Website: walmart
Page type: gifting
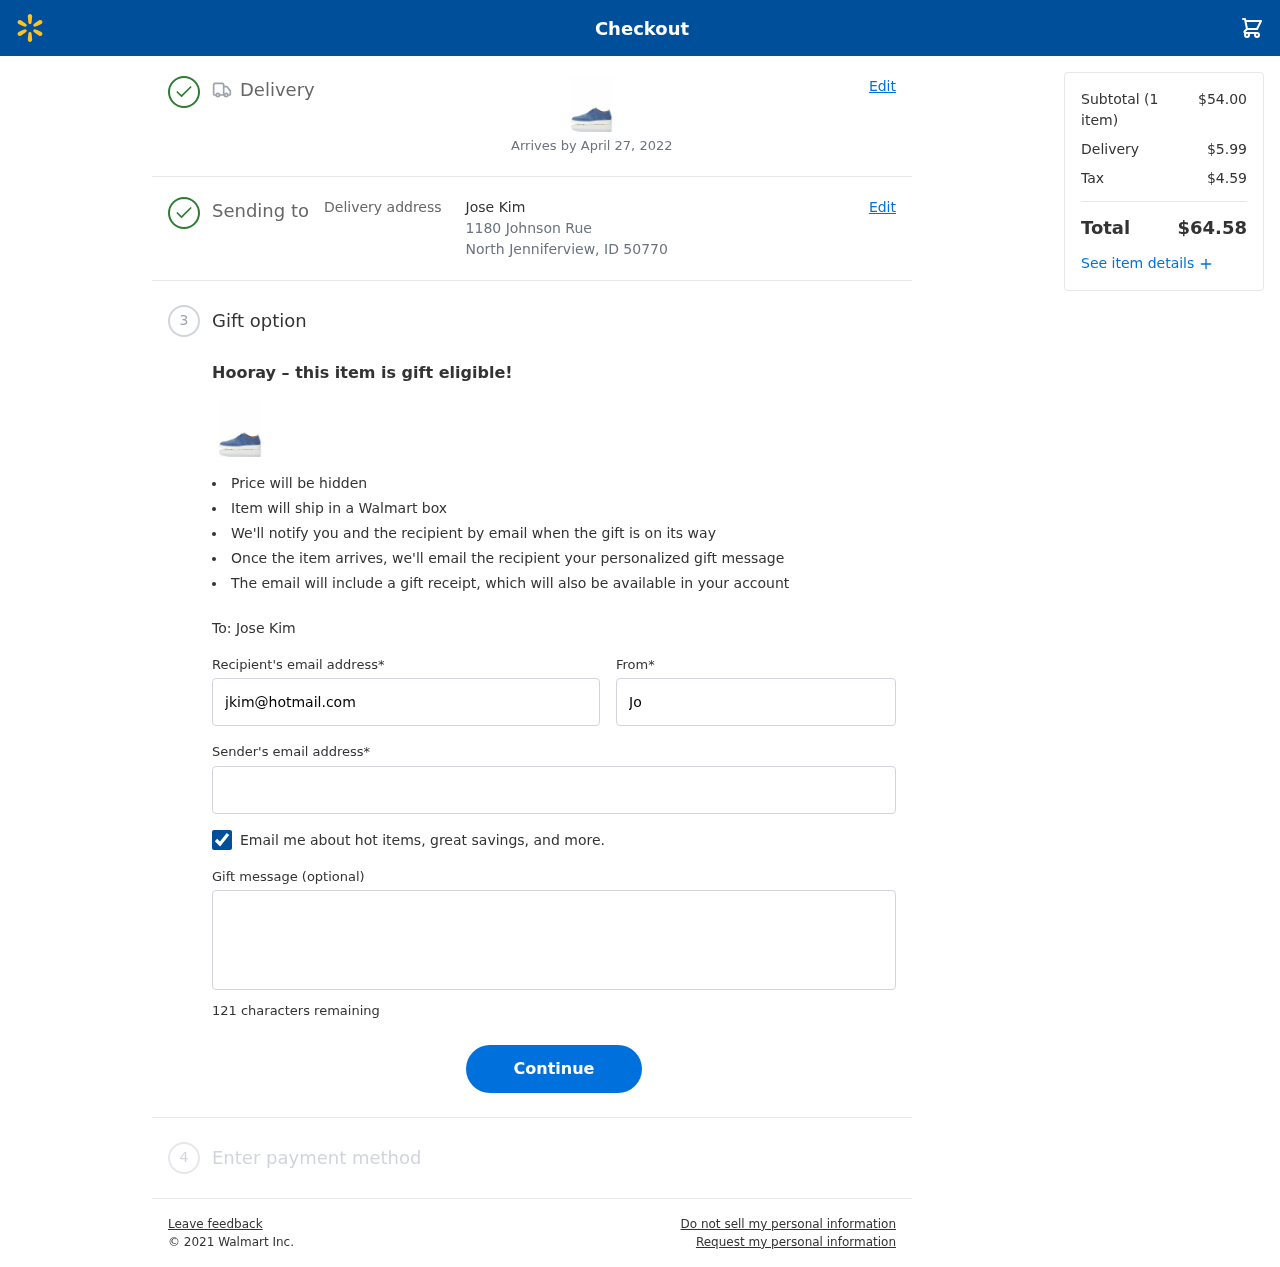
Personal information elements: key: PII_CITY_STATE_ZIP
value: North Jenniferview, ID 50770
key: PII_EMAIL
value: joseph.mccoy@yahoo.com
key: PII_FIRSTNAME
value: Joseph
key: PII_GIFT_EMAIL
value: jkim@hotmail.com
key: PII_GIFT_FULLNAME
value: Jose Kim
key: PII_GIFT_MESSAGE
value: Hey Jose, I saw these cozy moccasins and immediately thought of you! I hope they bring a little extra comfort to your days. Just a little something to brighten your week!
Joseph
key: PII_STREET
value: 1180 Johnson Rue
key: PII_GIFT_FIRSTNAME
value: Jose
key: PII_GIFT_LASTNAME
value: Kim
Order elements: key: ORDER_DELIVERY_DATE
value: Arrives by April 27, 2022
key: ORDER_NUM_ITEMS
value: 1
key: ORDER_SUBTOTAL
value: $54.00
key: ORDER_SHIPPING_COST
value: $5.99
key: ORDER_TAX
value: $4.59
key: ORDER_TOTAL
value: $64.58